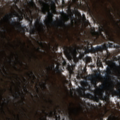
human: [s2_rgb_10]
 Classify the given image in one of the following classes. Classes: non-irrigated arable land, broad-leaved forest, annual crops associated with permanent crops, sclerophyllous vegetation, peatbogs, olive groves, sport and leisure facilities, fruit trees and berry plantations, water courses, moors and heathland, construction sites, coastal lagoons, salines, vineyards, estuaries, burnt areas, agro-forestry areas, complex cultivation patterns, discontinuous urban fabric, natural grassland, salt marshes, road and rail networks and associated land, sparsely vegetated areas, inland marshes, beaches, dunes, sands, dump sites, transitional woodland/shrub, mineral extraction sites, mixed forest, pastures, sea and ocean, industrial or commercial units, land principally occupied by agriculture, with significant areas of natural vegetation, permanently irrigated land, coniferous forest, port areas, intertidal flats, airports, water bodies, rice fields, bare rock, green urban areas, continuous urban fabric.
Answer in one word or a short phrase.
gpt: pastures, complex cultivation patterns, land principally occupied by agriculture, with significant areas of natural vegetation, broad-leaved forest